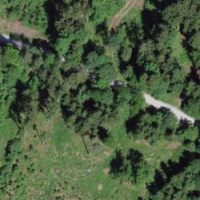
EUNIS habitat code: 43
Species observed at this site:
Euphorbia cyparissias